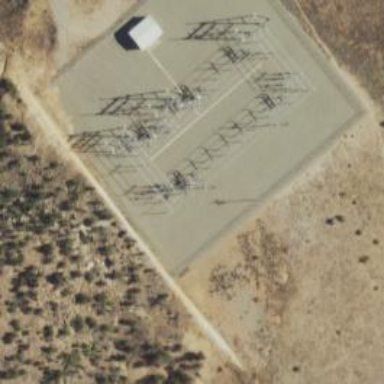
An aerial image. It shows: Substation for power.